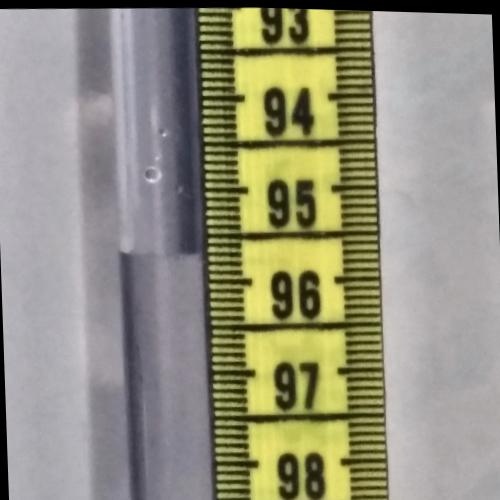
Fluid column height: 95.7 cm